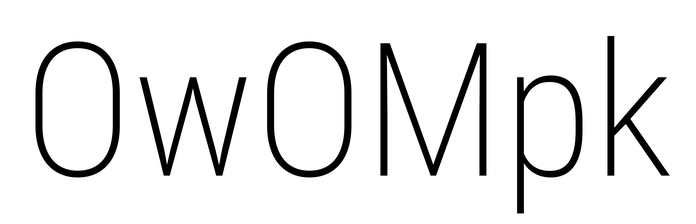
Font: Roboto_Condensed_ExtraLight